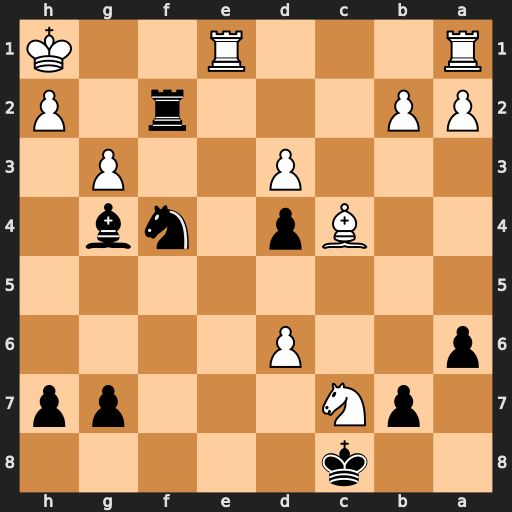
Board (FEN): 2k5/1pN3pp/p2P4/8/2Bp1nb1/3P2P1/PP3r1P/R3R2K
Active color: b
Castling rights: -
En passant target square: -
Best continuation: Bf3+ Kg1 Nh3#